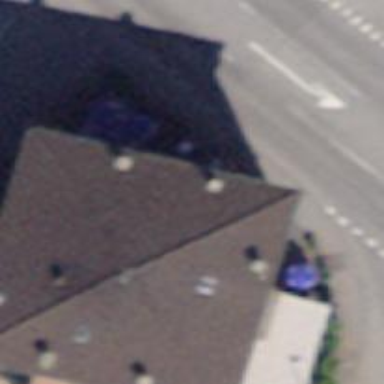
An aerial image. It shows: Restaurant.